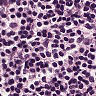
Metastatic tissue present: no